Question: When I have this code on client side:
'''
socket.emit("requestUsername", {
value: $( "#inputUsernameg" ).val()
});
'''
And this as server side:
'''
socket.on('requestUsername', function(username) {
if (username.value.trim() == '') {
socket.emit('error', { value: 'error2' });
}
)};
'''
But when I change the client side code to:
'''
socket.emit("requestUsername", {
trolol: $( "#inputUsernameg" ).val()
});
'''
I will get a server crash:

So, if I can crash the server on the client side other people can too, how to secure this?
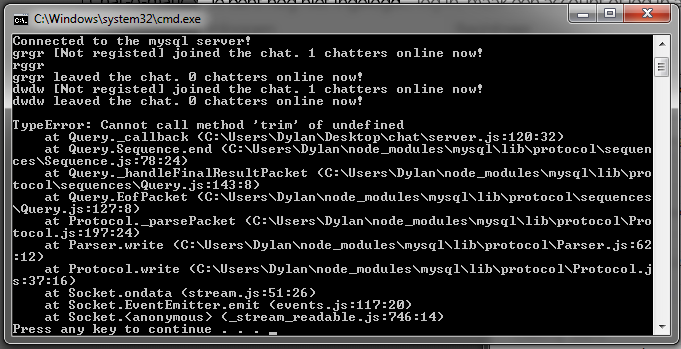
Answer: The simplest solution would be to test the value before trimming :
'''
if (!data.value) {
socket.emit('value is missing);
return;
}
// rest of your code
'''
You could also put your request handling code in a 'try' block and emit an error in the 'catch' block (a sane code would still check the input).